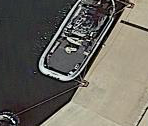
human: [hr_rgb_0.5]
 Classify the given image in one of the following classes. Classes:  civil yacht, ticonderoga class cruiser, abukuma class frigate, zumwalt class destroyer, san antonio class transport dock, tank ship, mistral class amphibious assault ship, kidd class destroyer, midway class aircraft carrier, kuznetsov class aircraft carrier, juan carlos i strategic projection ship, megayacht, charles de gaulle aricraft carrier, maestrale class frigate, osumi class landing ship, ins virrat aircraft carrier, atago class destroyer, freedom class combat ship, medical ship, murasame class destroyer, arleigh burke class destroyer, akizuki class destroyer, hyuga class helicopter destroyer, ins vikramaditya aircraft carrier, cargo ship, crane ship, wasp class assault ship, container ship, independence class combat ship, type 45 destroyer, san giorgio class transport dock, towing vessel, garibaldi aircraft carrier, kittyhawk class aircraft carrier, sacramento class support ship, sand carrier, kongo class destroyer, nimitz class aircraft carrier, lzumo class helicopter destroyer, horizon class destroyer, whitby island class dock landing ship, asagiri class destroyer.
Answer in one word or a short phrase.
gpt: Towing vessel